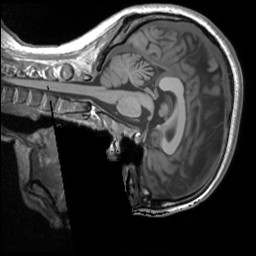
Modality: T1w
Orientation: sagittal
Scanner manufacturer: siemens
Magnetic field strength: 3 T
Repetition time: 1.9 s
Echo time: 0.00267 s